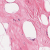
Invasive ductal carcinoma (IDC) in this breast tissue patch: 0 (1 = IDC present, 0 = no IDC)